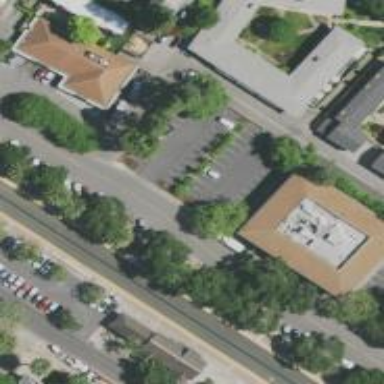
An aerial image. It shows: Office building.